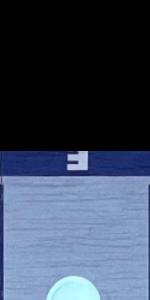
Label: Empty